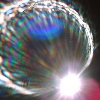
Label: sunburn